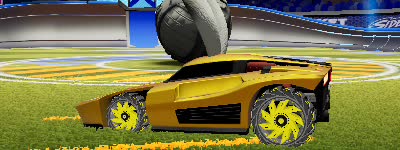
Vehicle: breakout